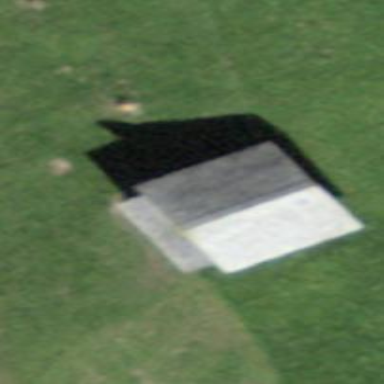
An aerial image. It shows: Barn.